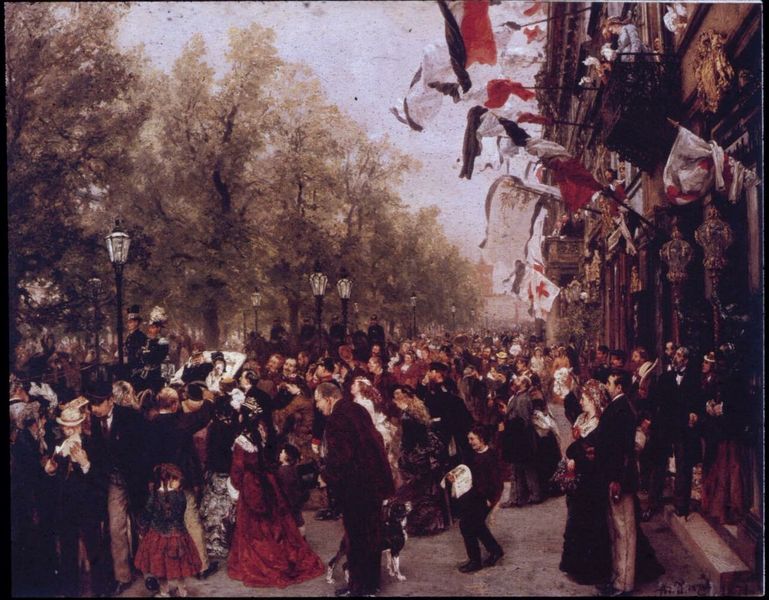
Titel: Character
Standort: Ljublijana
Schlagwörter: blau, weiß, menschen, braun, holz, schwarz, symbol, zaun, wand, augen, gitter, figur, paar, england, deutschland, schrift, modern, formen, linien, latten, amerika, detail, bretter, collage, tor, fotografie, eng, linie, kontur, brett, text, zeitung, buchseite, photo, zähne, männchen, ausriss, streben, frosch, phallus, bauzaun, holzu, graffiti, grafitti, grafiti, graffito, streetart, graffitti, comicfigur, krampen, banksy, graffitto